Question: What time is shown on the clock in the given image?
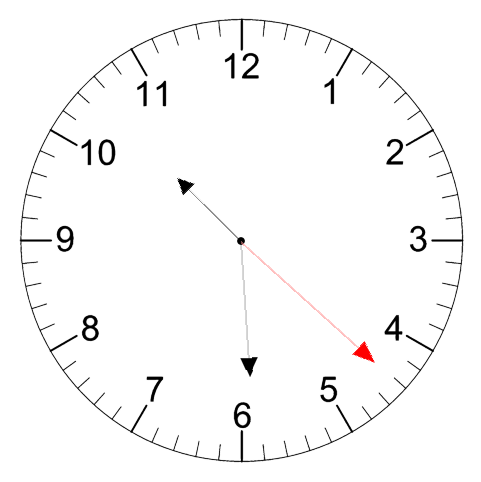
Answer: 10:29:22